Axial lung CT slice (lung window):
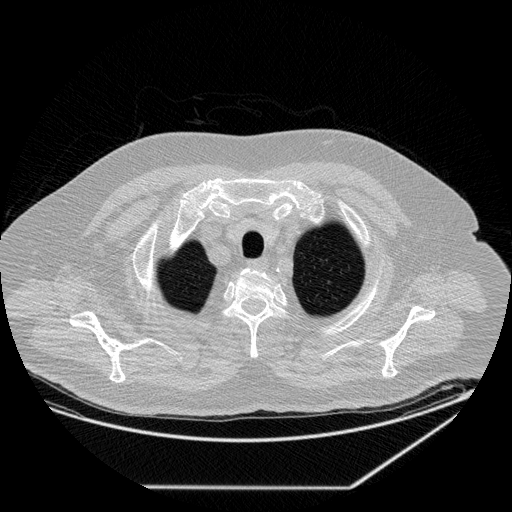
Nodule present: no